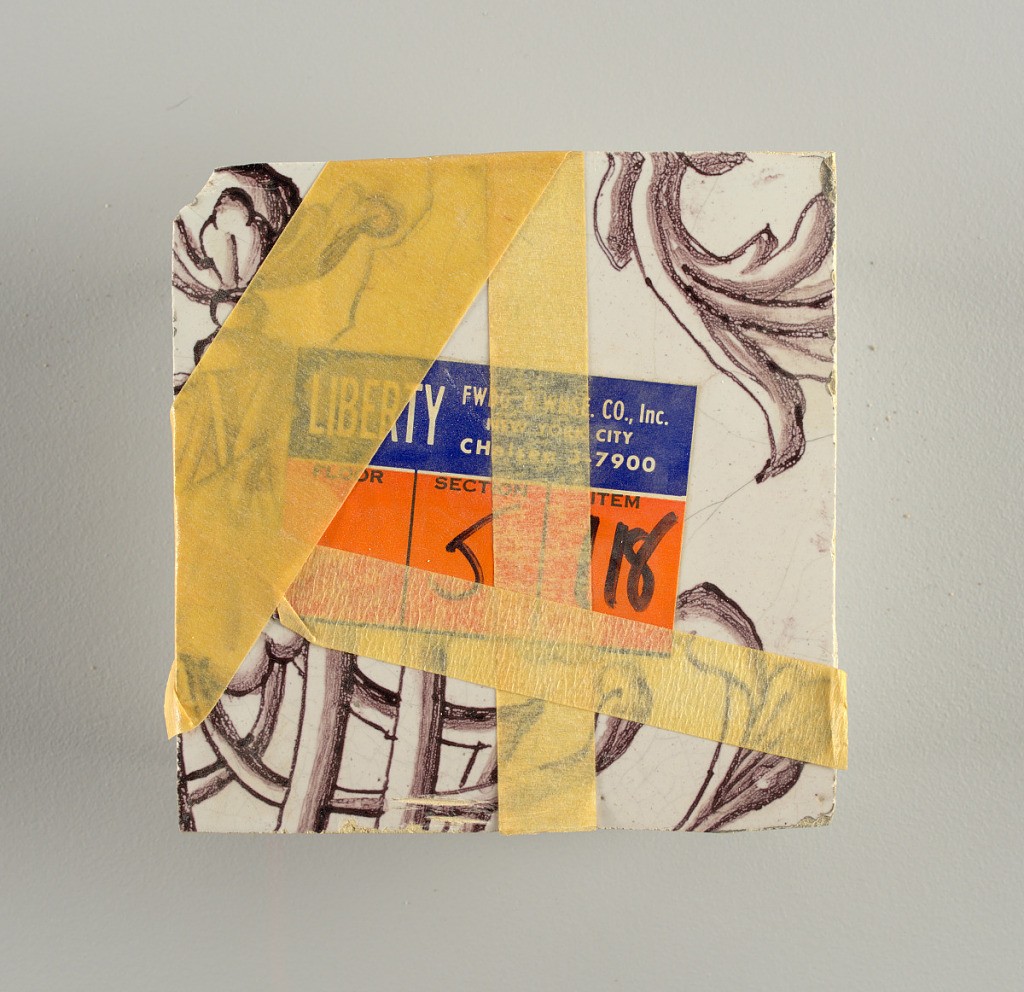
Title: Wall facing
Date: ca. 1725
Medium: tin-glazed earthenware, underglaze
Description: Two vertical rectangles, twenty-three tiles high.  A) Nine tiles wide at top; seven tiles wide at bottom.  B) Ten and one-half tiles wide.

Arabesque design of foliage.  A) with centered figure of Justice under a canopy.  B) with centered urn.